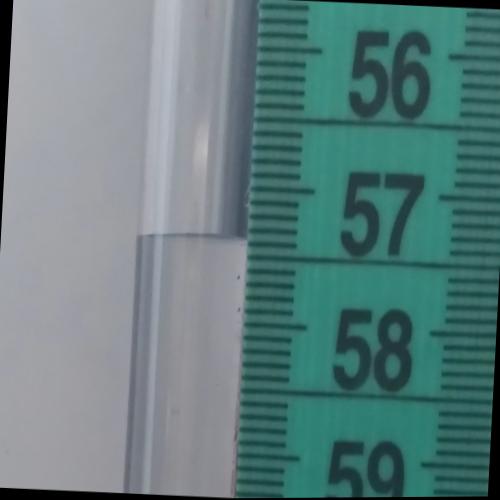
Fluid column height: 57.4 cm